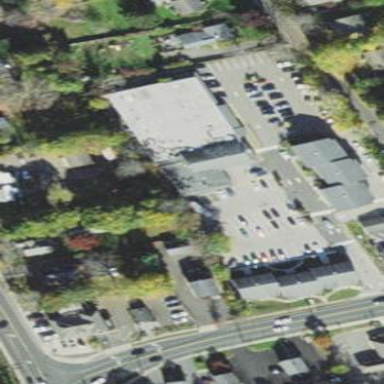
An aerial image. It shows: Commercial area.